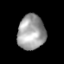
Tissue: lung
Cell type: T cells
Senescence score: 0.1946
Nuclear area (px): 936
Mean DAPI intensity: 161.041